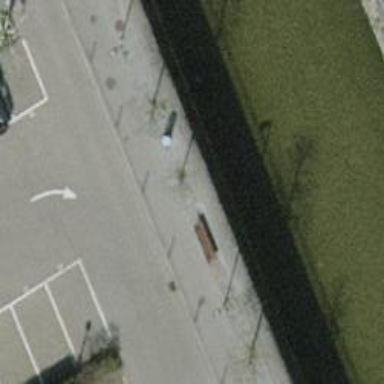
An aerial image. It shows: Bench for seating.